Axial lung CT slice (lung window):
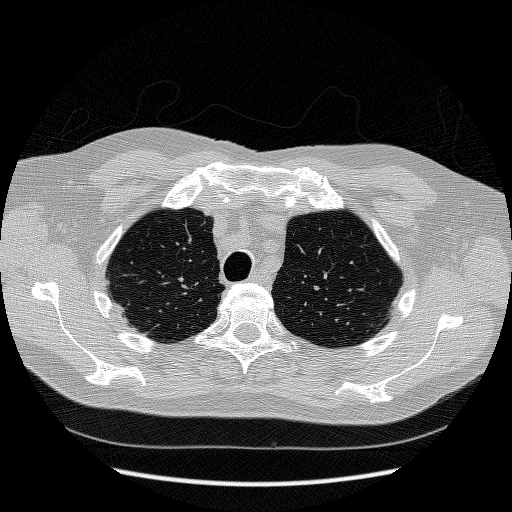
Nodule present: no